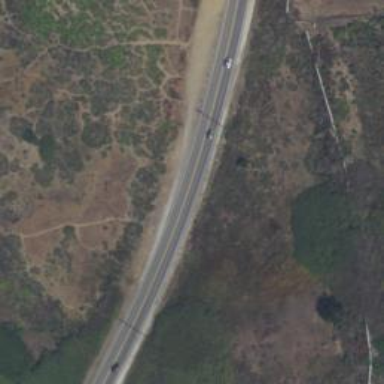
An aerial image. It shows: Asphalt trunk highway.